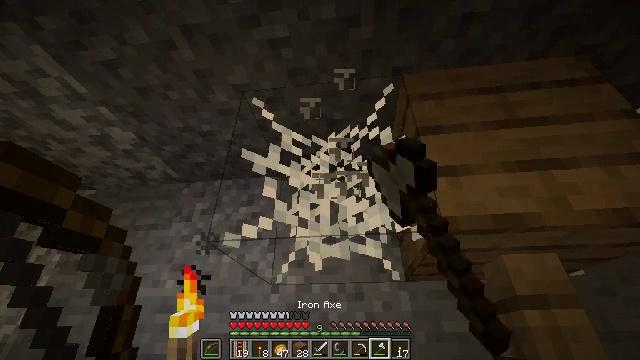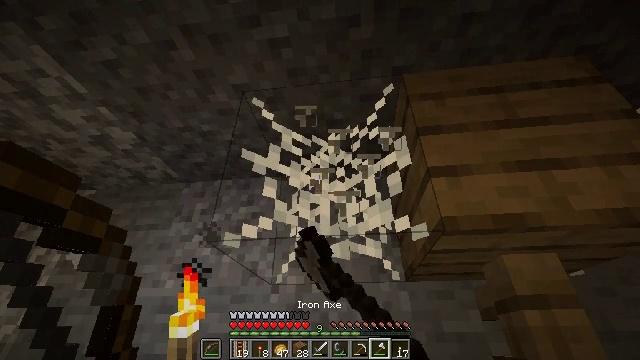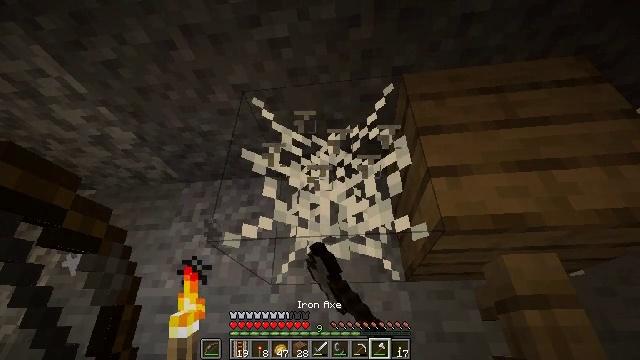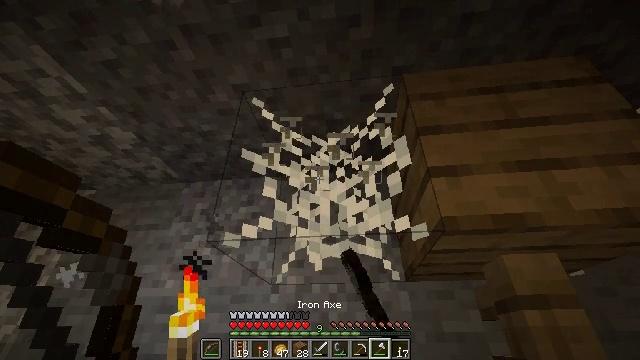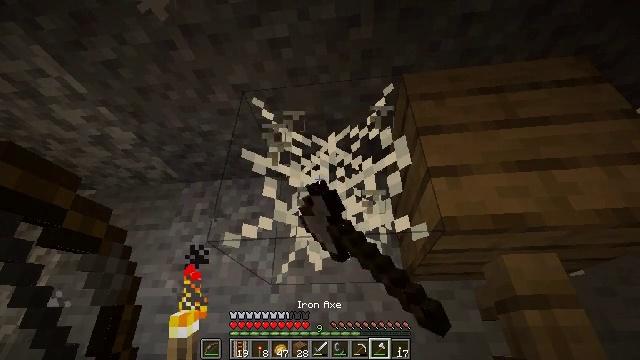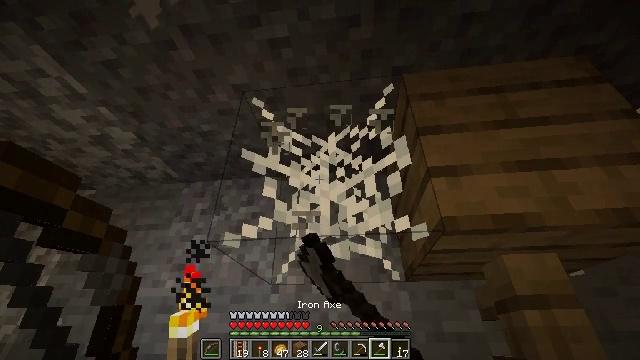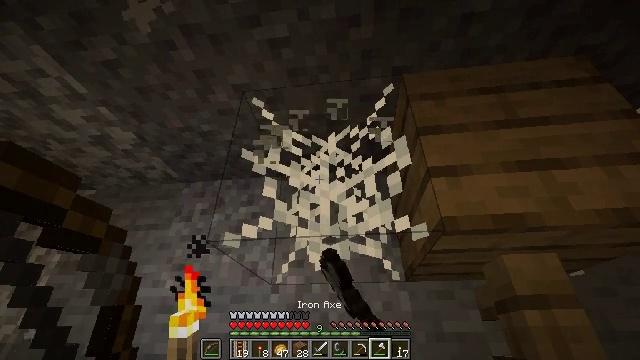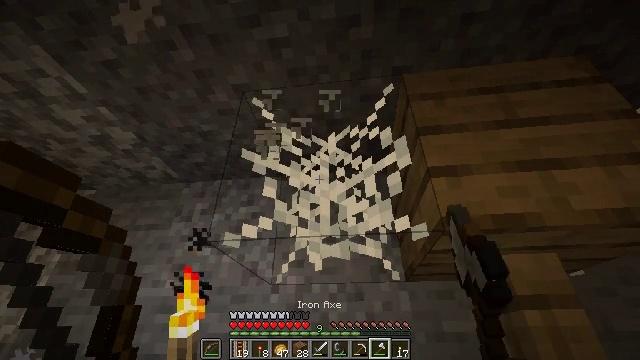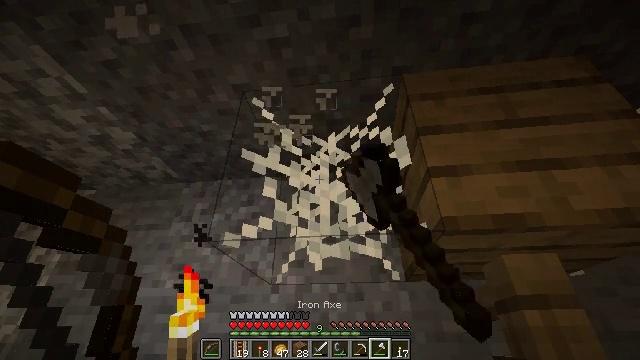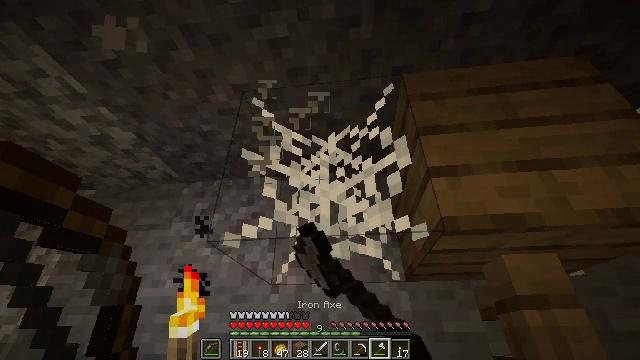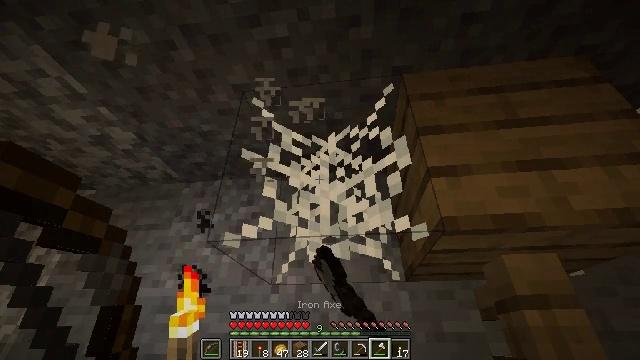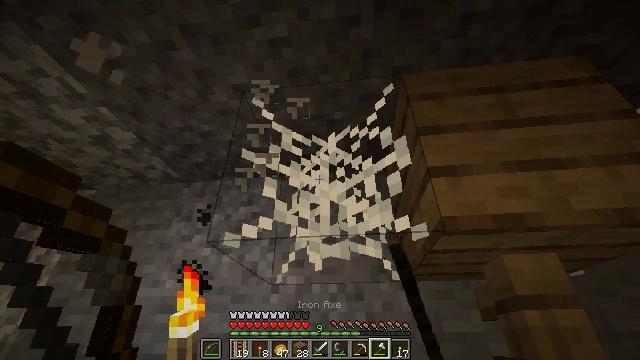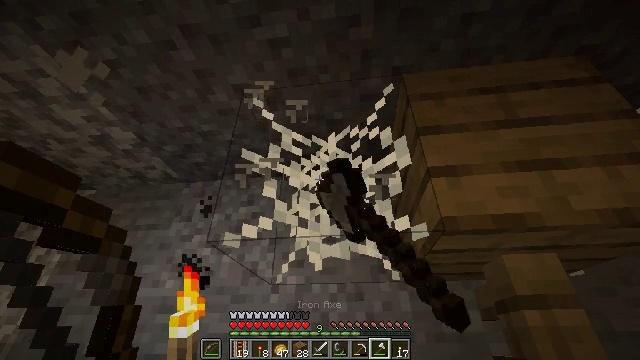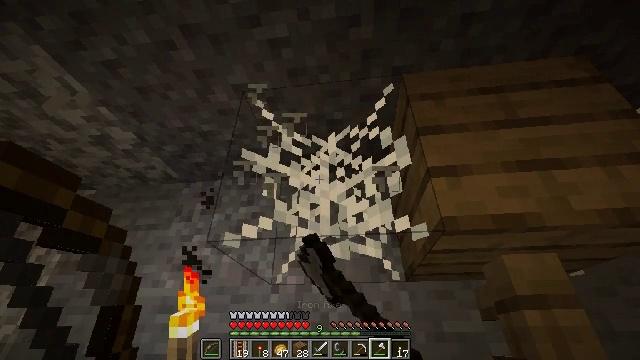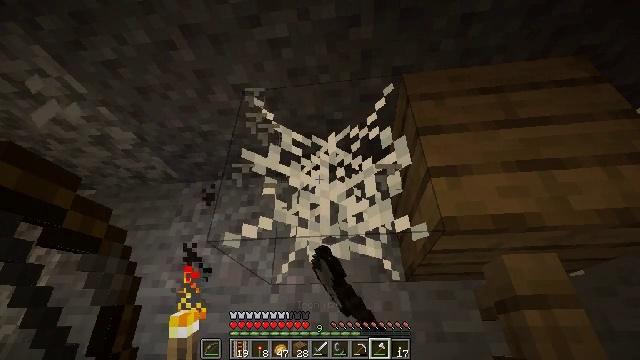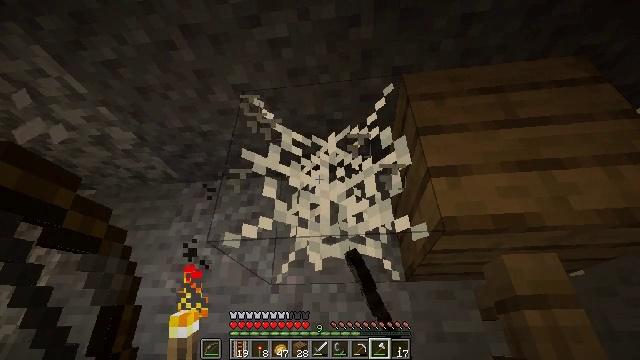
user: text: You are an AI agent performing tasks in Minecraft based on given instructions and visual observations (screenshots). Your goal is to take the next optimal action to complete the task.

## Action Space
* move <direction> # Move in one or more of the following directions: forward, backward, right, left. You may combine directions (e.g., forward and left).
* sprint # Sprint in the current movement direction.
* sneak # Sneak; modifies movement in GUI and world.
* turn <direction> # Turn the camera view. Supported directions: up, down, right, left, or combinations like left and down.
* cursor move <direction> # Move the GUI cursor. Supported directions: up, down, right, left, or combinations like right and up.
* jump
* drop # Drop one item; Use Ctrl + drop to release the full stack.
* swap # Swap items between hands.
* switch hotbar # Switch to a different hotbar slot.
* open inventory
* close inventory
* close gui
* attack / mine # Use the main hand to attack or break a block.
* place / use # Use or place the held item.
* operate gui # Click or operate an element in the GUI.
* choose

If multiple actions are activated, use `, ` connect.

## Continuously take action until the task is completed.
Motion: motion action
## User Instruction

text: Gather the rail for future use.
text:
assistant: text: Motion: attack / mine
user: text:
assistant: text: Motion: attack / mine
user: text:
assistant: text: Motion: attack / mine
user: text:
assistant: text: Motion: attack / mine
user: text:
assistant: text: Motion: attack / mine
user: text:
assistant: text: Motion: attack / mine
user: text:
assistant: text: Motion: attack / mine
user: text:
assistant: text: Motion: attack / mine
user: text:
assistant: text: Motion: attack / mine
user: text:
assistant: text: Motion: attack / mine
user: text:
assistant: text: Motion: attack / mine
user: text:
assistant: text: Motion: attack / mine
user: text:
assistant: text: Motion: attack / mine
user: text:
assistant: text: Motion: attack / mine
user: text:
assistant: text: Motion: attack / mine
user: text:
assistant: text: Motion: attack / mine
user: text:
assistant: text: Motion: attack / mine
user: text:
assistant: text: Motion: attack / mine
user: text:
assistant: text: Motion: attack / mine
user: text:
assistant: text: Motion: attack / mine
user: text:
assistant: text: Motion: attack / mine
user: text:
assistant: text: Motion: attack / mine
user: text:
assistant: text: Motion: attack / mine
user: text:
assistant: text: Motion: attack / mine
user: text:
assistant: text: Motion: attack / mine
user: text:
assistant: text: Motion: attack / mine
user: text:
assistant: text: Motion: attack / mine
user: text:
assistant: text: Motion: attack / mine
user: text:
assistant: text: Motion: attack / mine
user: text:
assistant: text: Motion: attack / mine